【题型】解答题　【知识点】平面几何　【难度】easy
如图, 已知四边形 $ABCD$ 是菱形, 点 $E$ 是对角线 $AC$ 上的一点, 连接 $BE$ 并延长交 $AD$ 于点 $F$, 交 $CD$ 的延长线于点 $G$, 连接 $DE$。

(1) 求证：$\angle G = \angle ADE$；
(2) 求证：$EB^2 = EF \cdot EG$。
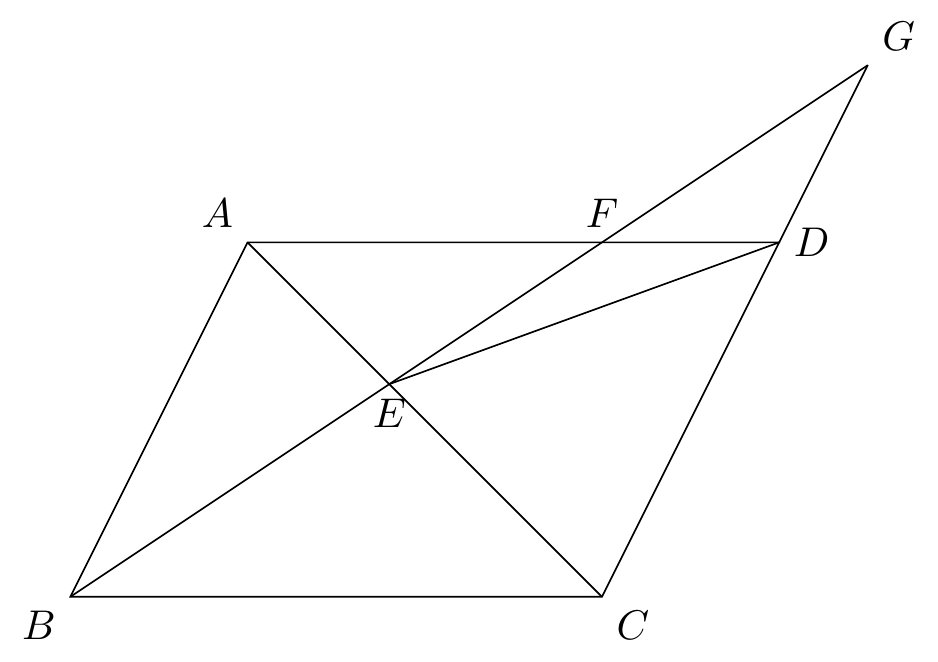
【解答】
(1) 证明：由菱形 $ABCD$ 可得, $AB = AD$, $\angle BAE = \angle DAE$

$\because AE = AE$

$\therefore \triangle ABE \sim \triangle ADE$

$\therefore \angle ABE = \angle ADE$

$\because AB // CG$

$\therefore \angle G = \angle ABE$

$\therefore \angle G = \angle ADE$

(2) 证明：$\because AF // BC$

$\therefore \dfrac{EB}{EF} = \dfrac{EC}{EA}$

$\because AB // CG$

$\therefore \dfrac{EG}{EB} = \dfrac{EC}{EA}$

$\therefore \dfrac{EB}{EF} = \dfrac{EG}{EB}$

即 $EB^2 = EF \cdot EG$